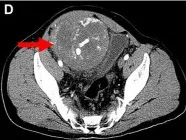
Computed tomography (CT) images of male choriocarcinoma with multiple systemic metastases (December 15, 2018). (F) The transverse image in the venous phase exhibits multiple hypodense foci in the liver, characterized by ring-shaped and mild enhancement (arrowheads).
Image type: radiology (ct)